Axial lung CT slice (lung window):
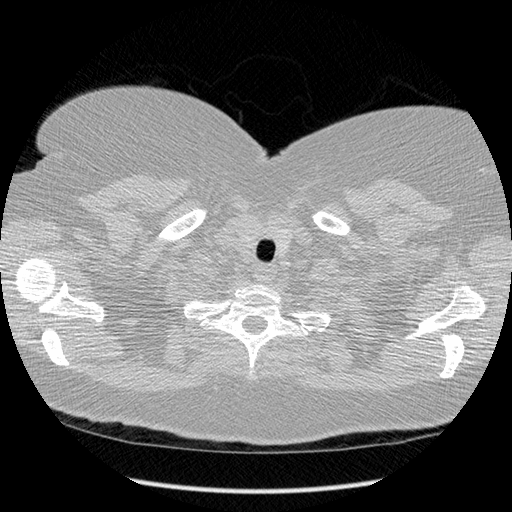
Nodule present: no